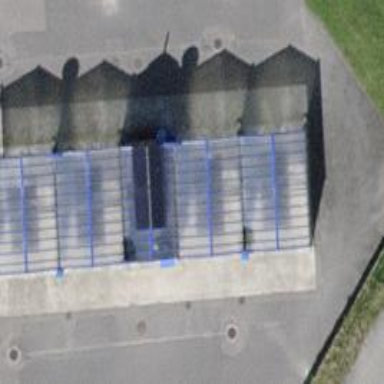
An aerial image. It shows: Car wash facility.